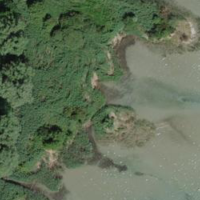
EUNIS habitat code: 14
Species observed at this site:
Certhia brachydactyla
Anas acuta
Corvus corone
Podiceps cristatus
Melanitta nigra
Cyanistes caeruleus
Fulica atra
Anas crecca
Anas platyrhynchos
Accipiter gentilis
Aythya ferina
Aythya fuligula
Fringilla coelebs
Passer domesticus
Carduelis carduelis
Turdus merula
Chroicocephalus ridibundus
Gavia stellata
Cygnus olor
Larus michahellis
Mareca strepera
Parus major
Mergus merganser
Pica pica
Columba livia
Delichon urbicum